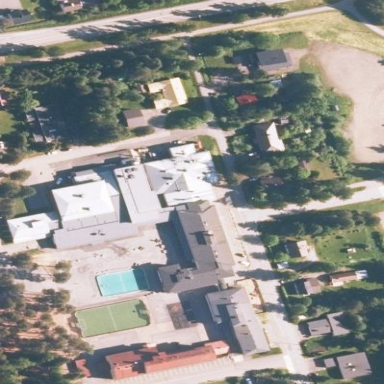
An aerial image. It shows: School building.